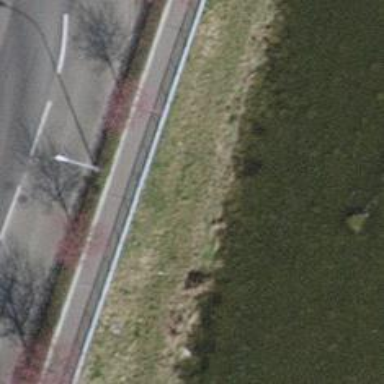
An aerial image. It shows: Fence is in the image.